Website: lowes
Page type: review-order
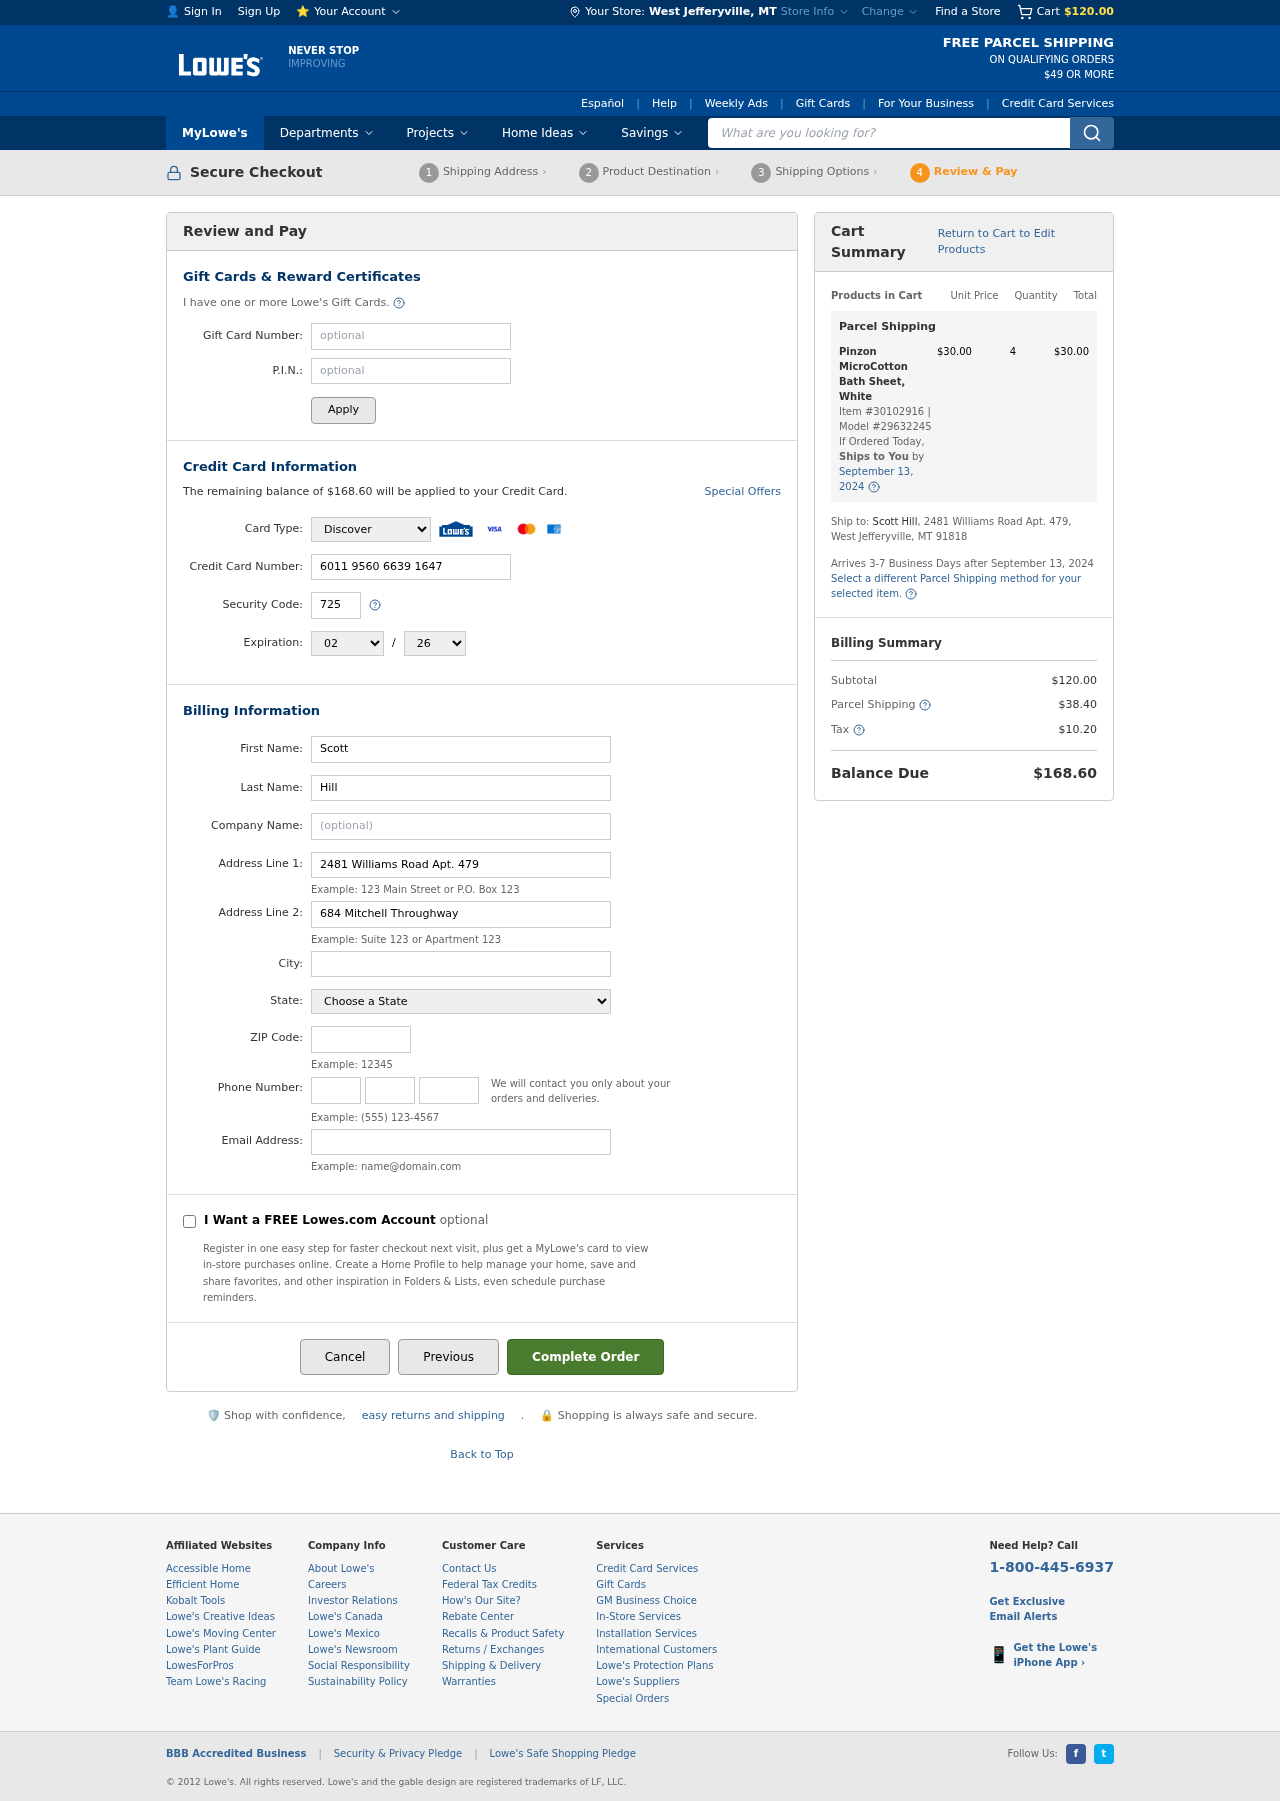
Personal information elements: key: PII_CARD_CVV
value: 725
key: PII_CARD_EXPIRY_MONTH
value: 02
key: PII_CARD_EXPIRY_YEAR
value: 26
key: PII_CARD_NUMBER
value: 6011 9560 6639 1647
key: PII_CARD_TYPE
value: Discover
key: PII_CITY
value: West Jefferyville
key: PII_CITY_STATE
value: West Jefferyville, MT
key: PII_EMAIL
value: scotthill@gmail.com
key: PII_FIRSTNAME
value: Scott
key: PII_LASTNAME
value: Hill
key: PII_PHONE_AREA
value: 976
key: PII_PHONE_PREFIX
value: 290
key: PII_PHONE_SUFFIX
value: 6961
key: PII_POSTCODE
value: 91818
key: PII_STATE
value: Montana
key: PII_STREET
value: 2481 Williams Road Apt. 479
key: PII_STREET2
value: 2481 Williams Road Apt. 479
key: PII_STREET2
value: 684 Mitchell Throughway Suite 526
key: PII_FULLNAME2
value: Scott Hill
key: PII_CITY_STATE_ZIP2
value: West Jefferyville, MT 91818
Product elements: key: PRODUCT1_NAME
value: Pinzon MicroCotton Bath Sheet, White
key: PRODUCT1_PRICE
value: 30
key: PRODUCT1_QUANTITY
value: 4
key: PRODUCT1_ITEM_NUMBER
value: Item #30102916
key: PRODUCT1_MODEL_NUMBER
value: Model #29632245
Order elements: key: ORDER_SUBTOTAL
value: $120.00
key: ORDER_BALANCE_DUE
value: $168.60
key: ORDER_SHIPPING_DATE
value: September 13, 2024
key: ORDER_ITEM_TOTAL
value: $30.00
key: ORDER_SHIPPING_DATE2
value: September 13, 2024
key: ORDER_SHIPPING_COST
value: $38.40
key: ORDER_TAX
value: $10.20
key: ORDER_TOTAL
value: $168.60
Search elements: key: HEADER_SEARCH
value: What are you looking for?